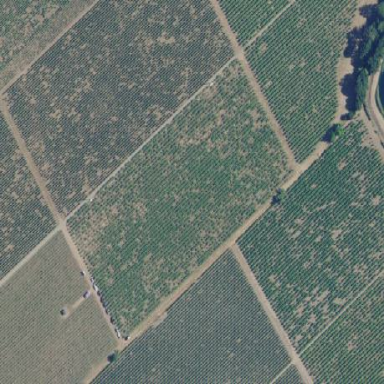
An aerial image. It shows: Vineyard with grape crops.